Question: I've been using TortoiseSVN for a while and recently came back to recommitting all my changes and came across an error I've been so-far unable to solve. The only thing about my working folder C:\Development\myproject is that I've added a lot of folders/files since my last commit. What's the best course of action? Also I started an update, however that overwrote some my files, before I paniced and stop it before too much damage was done.

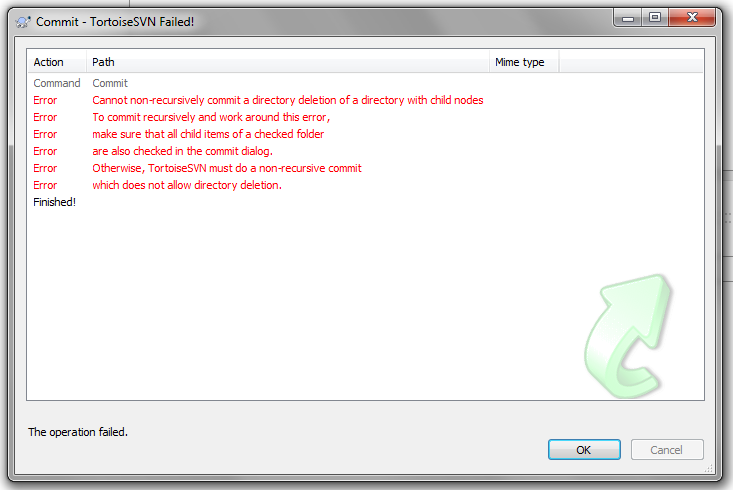
Answer: Try using the 'Clean Up' command on the directory, then 'Update' and finally 'Commit'.
If that doesn't work, the error is moaning about deleting a directory with child items. If you know which the folder is, you can delete it by opening it in 'Repro Browser' and delete it through that. After that, 'Update' and 'Commit' again and hopefully it should work. That always solves this error for me.